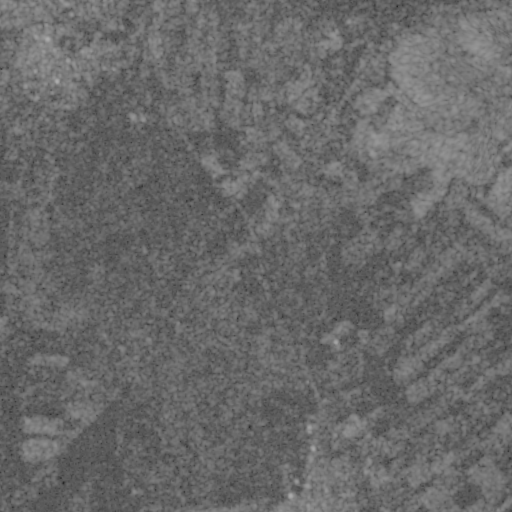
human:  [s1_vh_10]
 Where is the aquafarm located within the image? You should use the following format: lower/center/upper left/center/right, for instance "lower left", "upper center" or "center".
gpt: The aquafarm is located in the lower center of the image.
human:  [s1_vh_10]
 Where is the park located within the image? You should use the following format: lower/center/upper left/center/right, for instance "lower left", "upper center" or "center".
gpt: The park is located in the lower center of the image.
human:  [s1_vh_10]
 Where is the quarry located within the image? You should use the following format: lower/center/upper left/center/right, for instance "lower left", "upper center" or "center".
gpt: There is no quarry in the image.

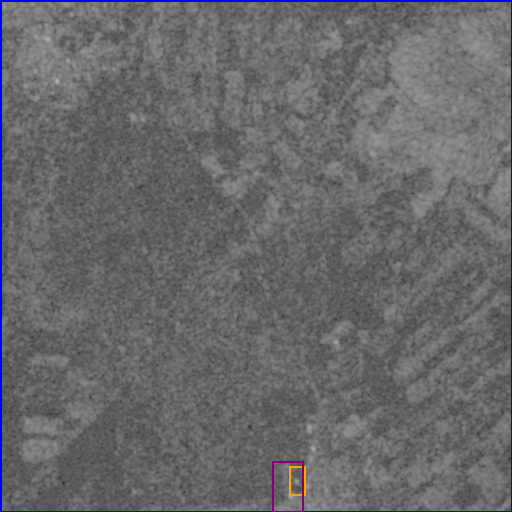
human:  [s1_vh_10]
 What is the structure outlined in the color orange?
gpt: The structure outlined in orange is an aquafarm.
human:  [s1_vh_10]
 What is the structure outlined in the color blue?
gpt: The structure outlined in blue is a crop field.
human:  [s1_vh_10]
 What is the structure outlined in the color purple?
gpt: The structure outlined in purple is a park.
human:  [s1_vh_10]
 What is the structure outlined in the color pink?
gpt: There is no pink outline.